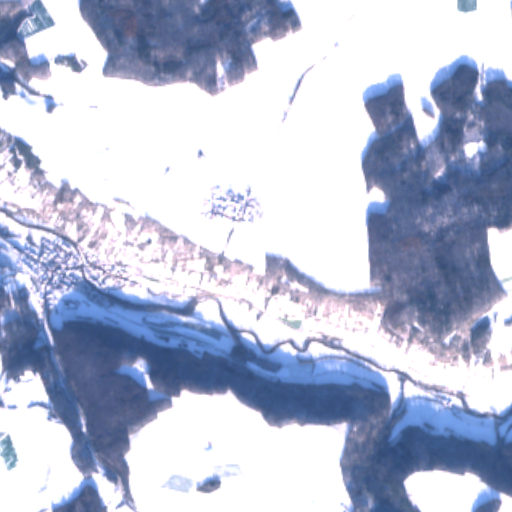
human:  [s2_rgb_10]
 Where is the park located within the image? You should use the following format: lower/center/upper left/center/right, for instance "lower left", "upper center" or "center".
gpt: The park is located in the center left of the image.
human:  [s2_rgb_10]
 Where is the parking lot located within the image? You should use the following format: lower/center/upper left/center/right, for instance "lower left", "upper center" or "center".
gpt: The parking lot is located in the lower left of the image.
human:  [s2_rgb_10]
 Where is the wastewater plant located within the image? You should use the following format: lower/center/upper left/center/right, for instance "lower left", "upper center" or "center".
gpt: The wastewater plant is located in the center left of the image.
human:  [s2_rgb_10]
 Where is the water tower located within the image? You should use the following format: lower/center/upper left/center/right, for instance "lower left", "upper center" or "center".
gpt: The water tower is located in the center of the image.
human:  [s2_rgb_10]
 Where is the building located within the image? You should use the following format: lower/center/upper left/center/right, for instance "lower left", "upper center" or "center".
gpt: There is no building in the image.